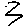
Label: zigzag